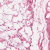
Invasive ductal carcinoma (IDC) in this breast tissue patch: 0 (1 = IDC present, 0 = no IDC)